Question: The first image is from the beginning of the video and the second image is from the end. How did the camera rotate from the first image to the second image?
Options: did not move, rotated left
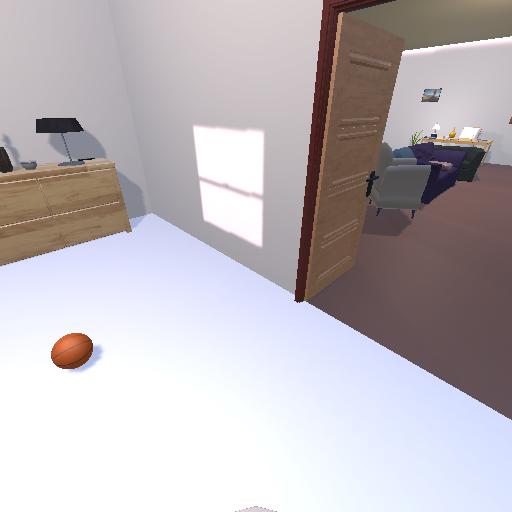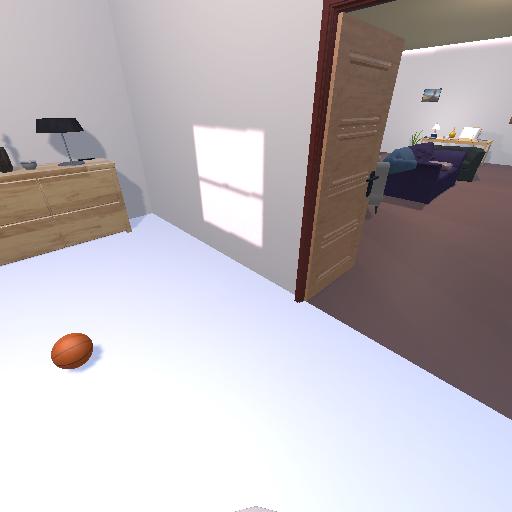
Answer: did not move